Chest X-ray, PA view. Patient: 33 years old, sex M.
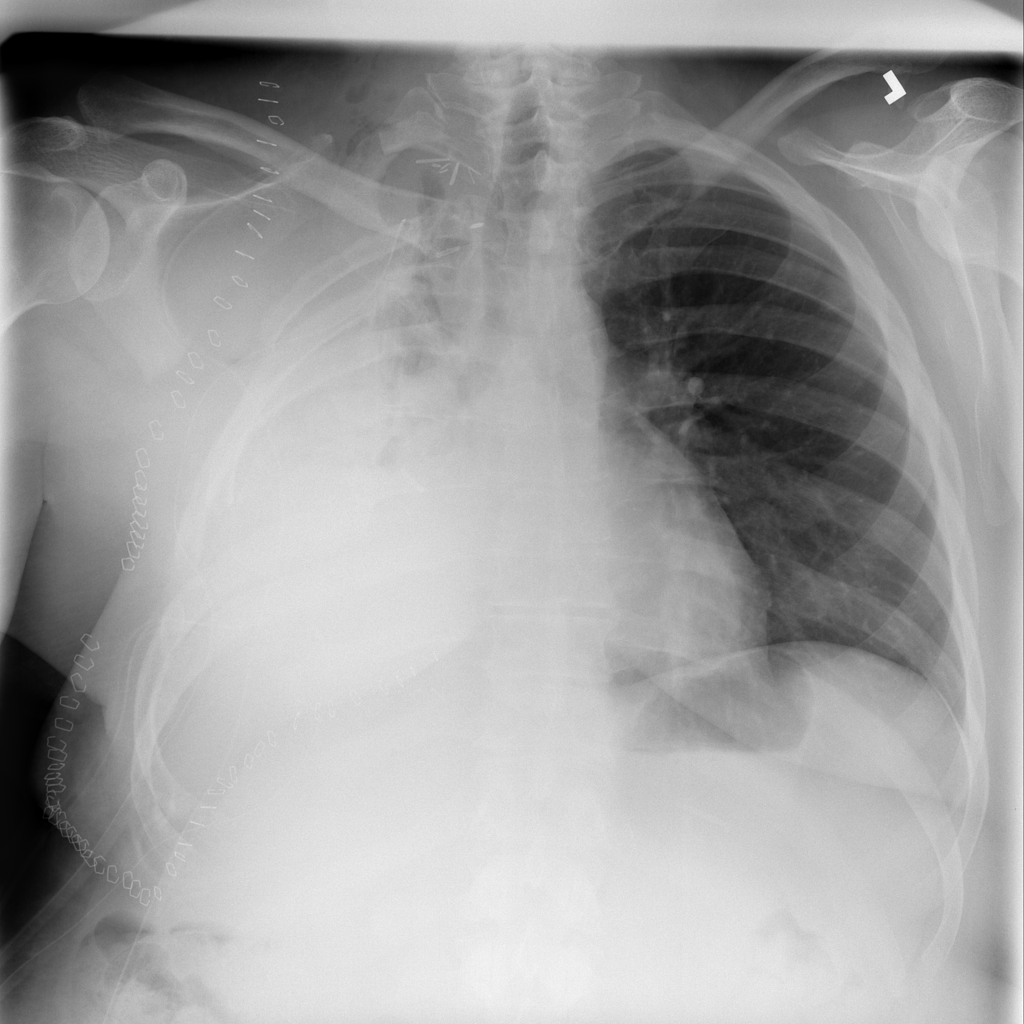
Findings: No Finding